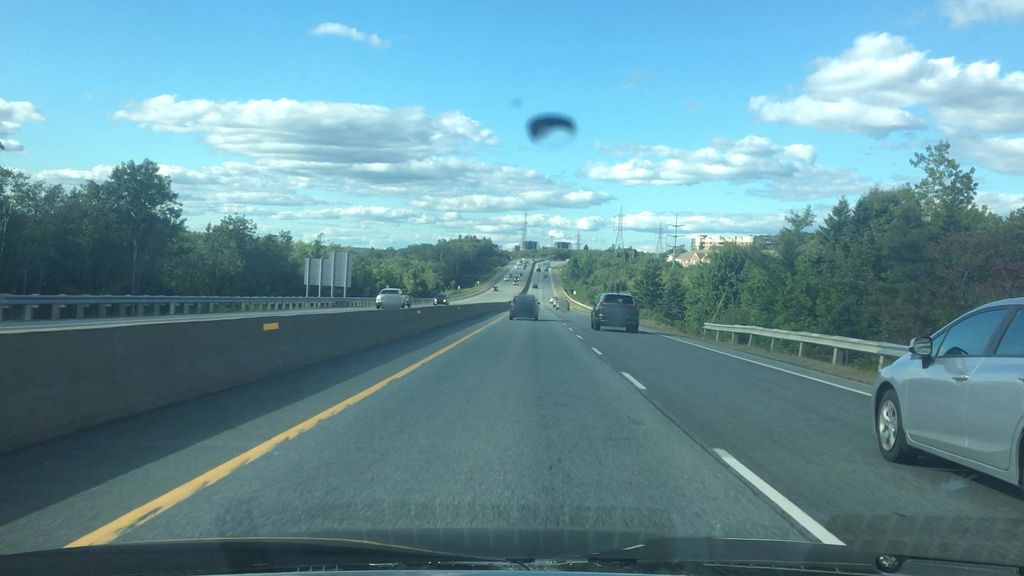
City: halifax